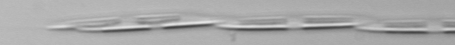
Label: Pseudo-nitzschia